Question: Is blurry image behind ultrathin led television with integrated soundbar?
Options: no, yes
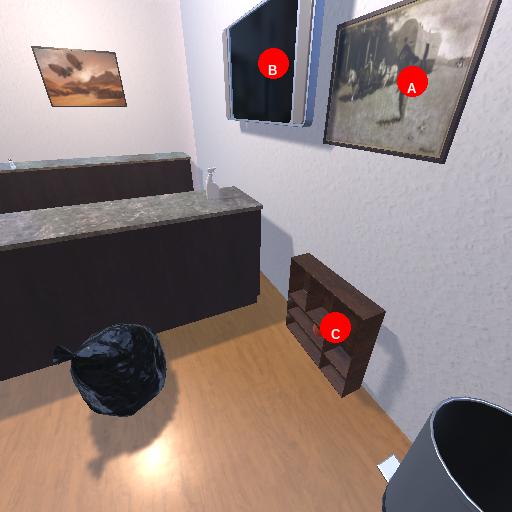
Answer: no